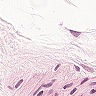
Metastatic tissue present: no